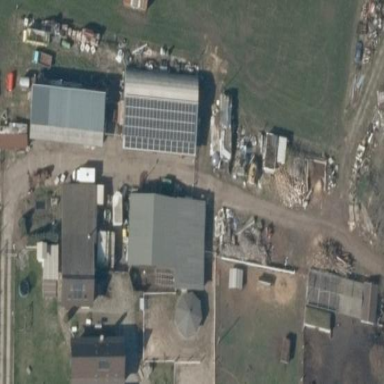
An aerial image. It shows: Farm within residential area.